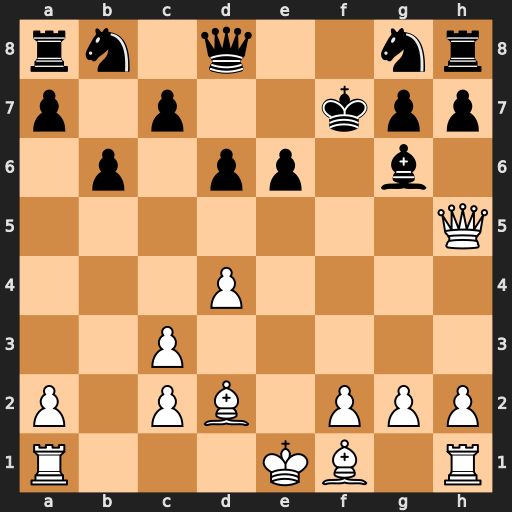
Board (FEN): rn1q2nr/p1p2kpp/1p1pp1b1/7Q/3P4/2P5/P1PB1PPP/R3KB1R
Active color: w
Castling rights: KQ
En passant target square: -
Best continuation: Qf3+ Nf6 Qxa8